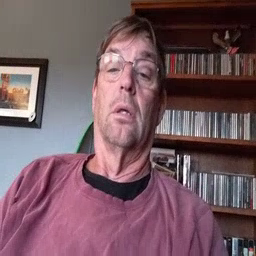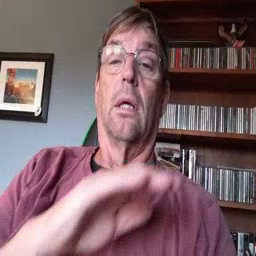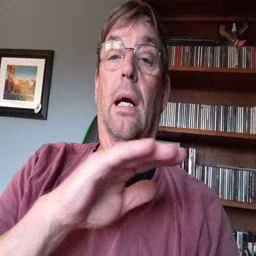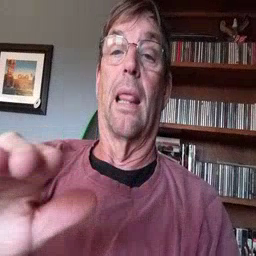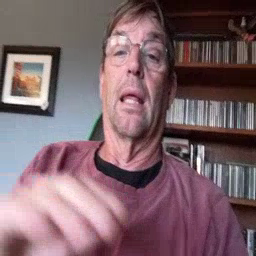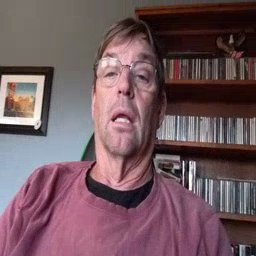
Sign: clean